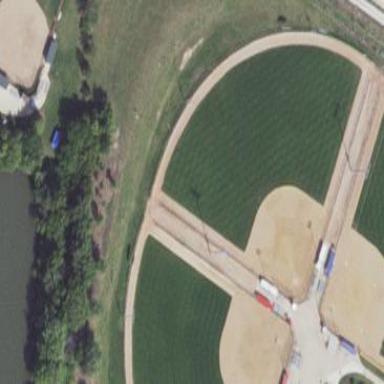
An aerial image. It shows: Softball pitch for leisure and sport activities.